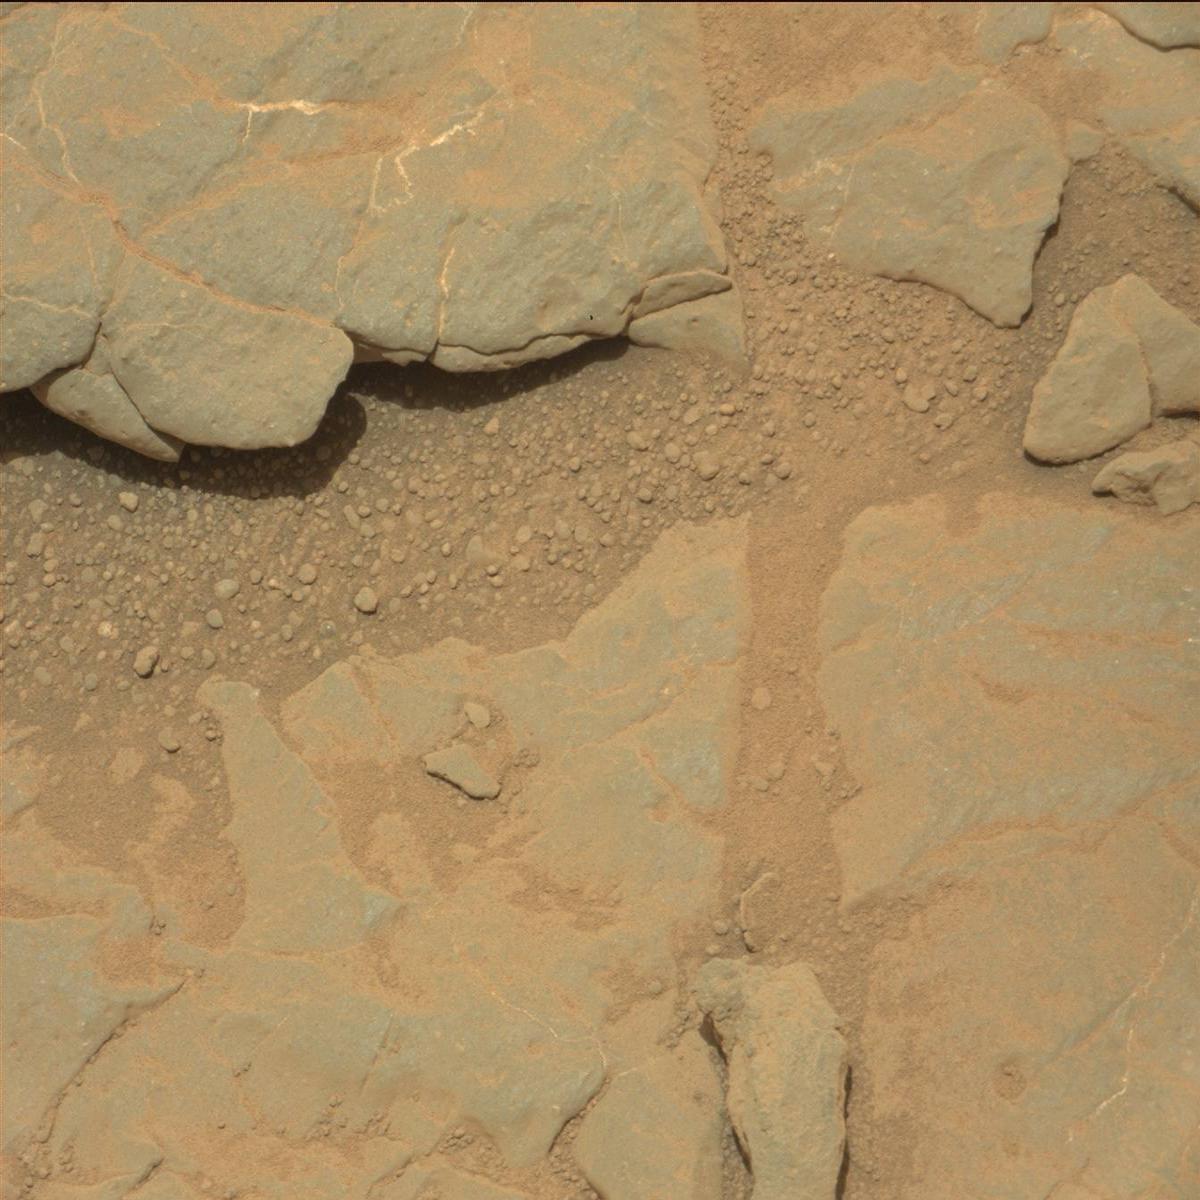
Terrain classes present: Bedrock, Rock, Sand / Soil